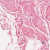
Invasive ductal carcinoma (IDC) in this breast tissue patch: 0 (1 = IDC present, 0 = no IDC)